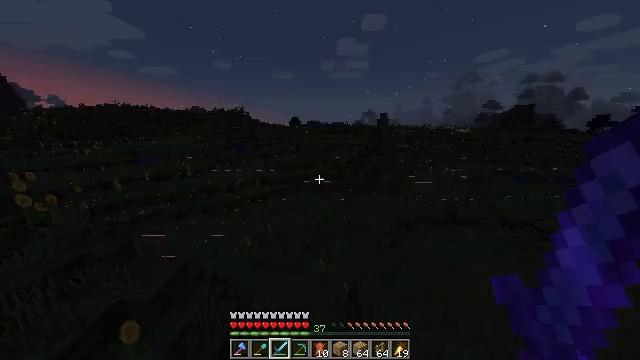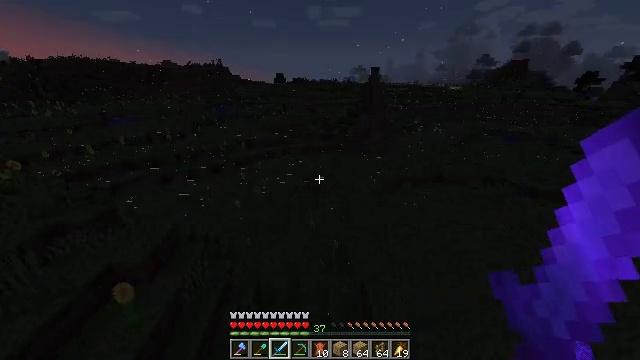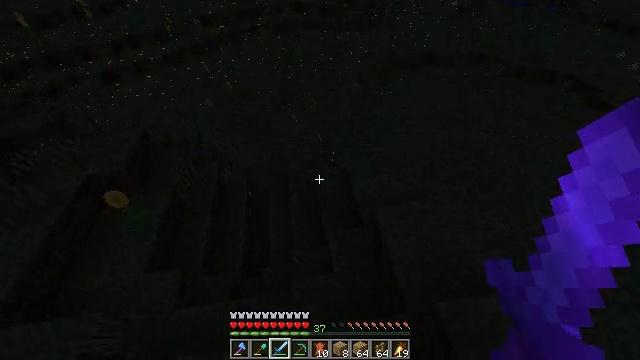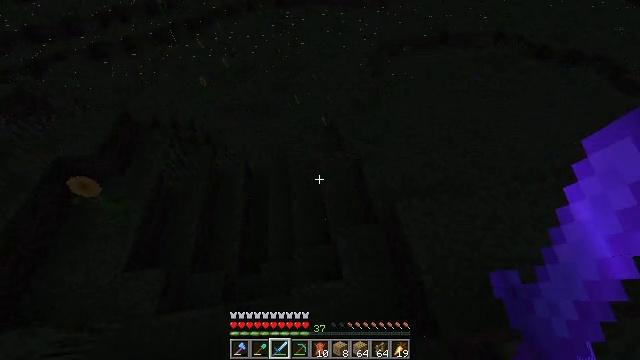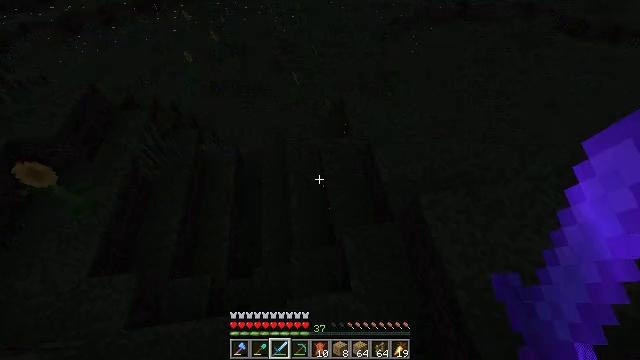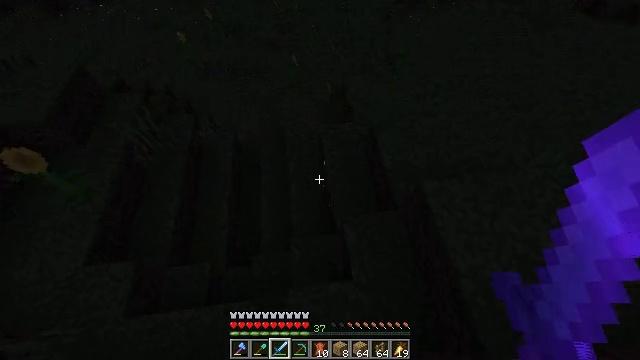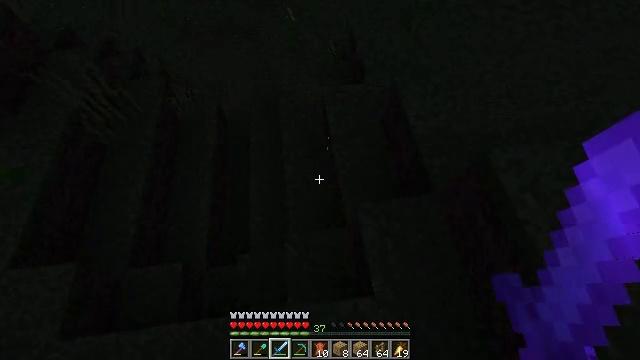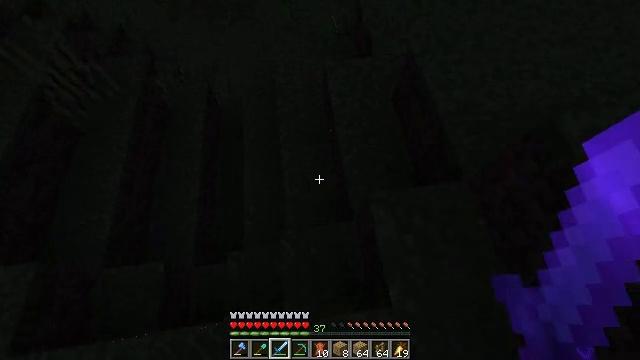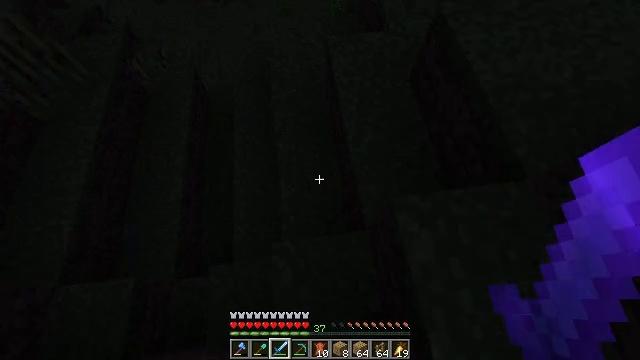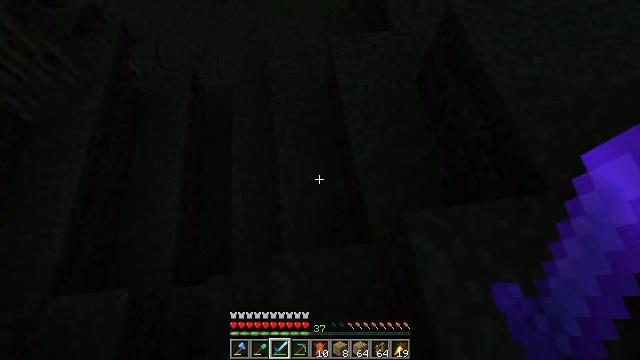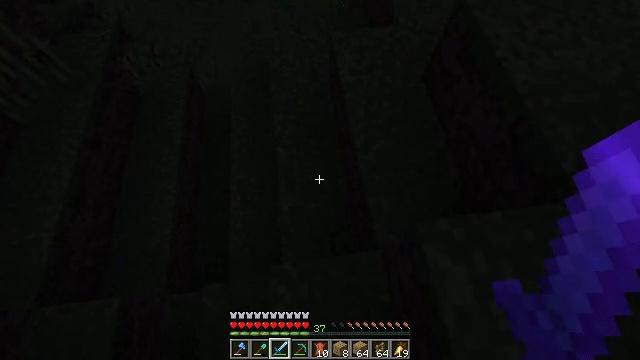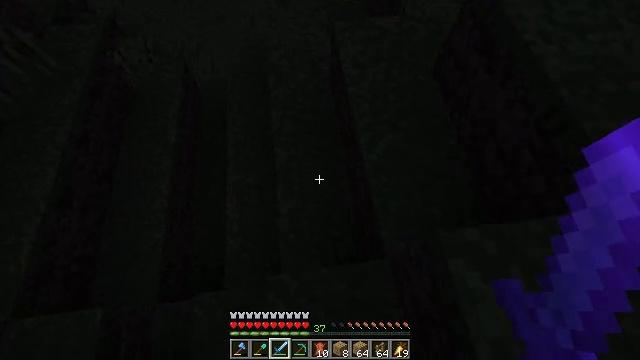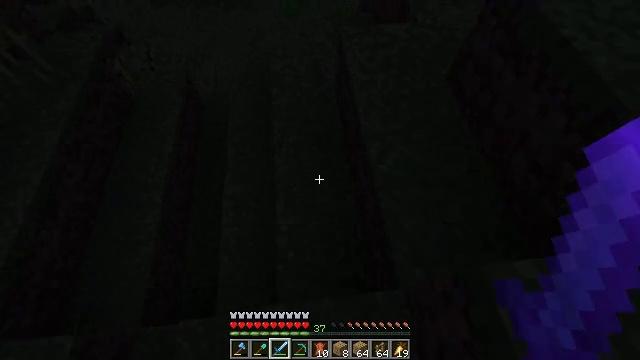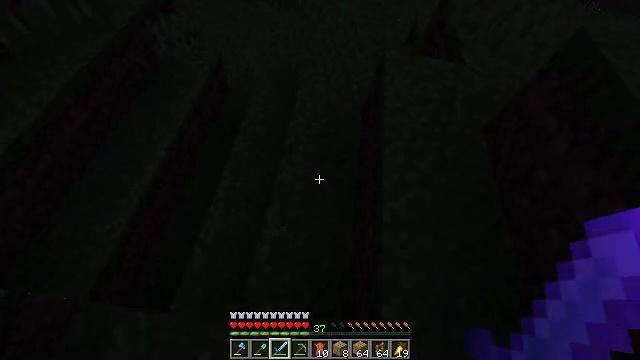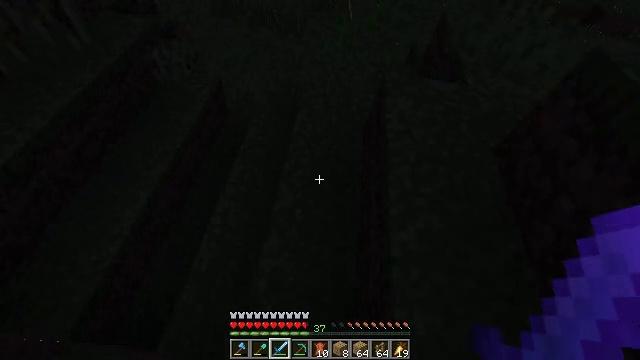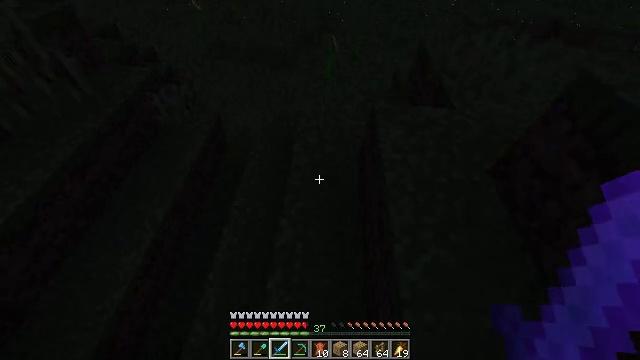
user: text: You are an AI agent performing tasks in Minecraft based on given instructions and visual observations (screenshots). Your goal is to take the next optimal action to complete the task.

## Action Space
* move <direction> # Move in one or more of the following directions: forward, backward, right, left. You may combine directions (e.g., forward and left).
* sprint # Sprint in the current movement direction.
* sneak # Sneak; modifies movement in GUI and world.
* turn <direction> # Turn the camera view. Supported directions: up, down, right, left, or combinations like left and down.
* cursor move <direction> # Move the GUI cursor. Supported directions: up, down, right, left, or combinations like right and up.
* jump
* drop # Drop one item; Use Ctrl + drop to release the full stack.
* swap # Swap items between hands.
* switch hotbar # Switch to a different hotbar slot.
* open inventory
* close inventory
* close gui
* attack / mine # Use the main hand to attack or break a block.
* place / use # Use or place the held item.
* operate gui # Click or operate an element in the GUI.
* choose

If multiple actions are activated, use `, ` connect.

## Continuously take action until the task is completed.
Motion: motion action
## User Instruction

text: Remove birch leaves from trees.
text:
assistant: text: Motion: move forward
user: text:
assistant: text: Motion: move forward, sprint, turn right and down
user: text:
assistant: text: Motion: turn down
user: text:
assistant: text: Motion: turn down
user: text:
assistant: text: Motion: turn down
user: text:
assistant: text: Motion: turn down
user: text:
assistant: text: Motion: turn down
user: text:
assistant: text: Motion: no_op
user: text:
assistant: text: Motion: no_op
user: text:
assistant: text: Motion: move forward
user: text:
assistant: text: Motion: move forward
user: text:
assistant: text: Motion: move forward, turn left and up
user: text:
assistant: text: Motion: move forward, turn left and up
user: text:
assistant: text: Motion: move forward, sprint, turn left and up
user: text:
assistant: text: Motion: move forward, sprint, turn up
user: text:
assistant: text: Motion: move forward, sprint, turn up
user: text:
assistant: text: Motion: move forward, sprint, turn up
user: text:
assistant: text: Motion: move forward, turn up
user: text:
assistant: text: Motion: move forward, turn up
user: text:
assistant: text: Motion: move forward, sprint, turn up
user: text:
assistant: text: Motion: move forward, sprint, turn up
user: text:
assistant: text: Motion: move forward, sprint, turn up
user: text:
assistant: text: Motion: move forward, sprint
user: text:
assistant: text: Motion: move forward, turn up
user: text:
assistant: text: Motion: move forward
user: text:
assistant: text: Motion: move forward
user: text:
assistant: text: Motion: move forward, jump
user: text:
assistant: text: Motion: move forward, jump
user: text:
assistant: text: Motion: move forward, jump
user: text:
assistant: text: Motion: move forward, jump